Question: I am trying to combine a DateTime from a number of combo boxes that i have on a form.
From this image you can see how the combo boxes are laid out.

Wondering what is the best way to do this currently i have the following but am not sure that it is correct.
'''
string startdate = cmbMonthYear.Text + "-" + cmbMonth.SelectedIndex.ToString()+ "-" + cmbDay.Text + " "+ "07:00";
DateTime StartDate = DateTime.ParseExact(startdate, "yyyy-MM-dd HH:mm", CultureInfo.InvariantCulture);
'''
What is the best way that i could go about this?
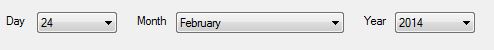
Answer: A better way would probably be to avoid the parse exact and make sure you have the most accurate representation of the date you want, preferably in integers. You'll want to set the 'Value'-parts of the items in your comboboxes as well. You can probably do that in the code that adds the items to those comboboxes.
So you'll have something like:
'''
// Check your input here
// ...
int day = Convert.ToInt32(cmbDay.SelectedValue);
int month = Convert.ToInt32(cmbMonth.SelectedValue); // No need to have text in SelectedValue, just integer
int year = Convert.ToInt32(cmbMonthYear.SelectedValue);
DateTime StartDate = new DateTime(year, month, day, 7, 0, 0);
'''